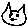
Label: cat